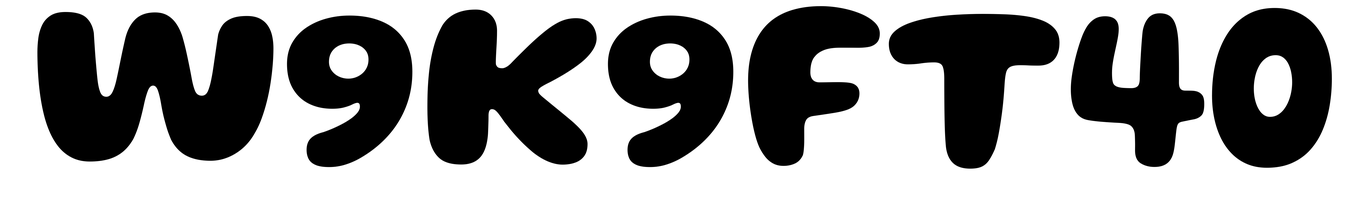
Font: Gluten_Bold